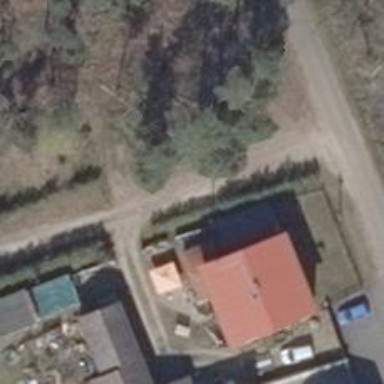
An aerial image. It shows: Driveway with sand surface.